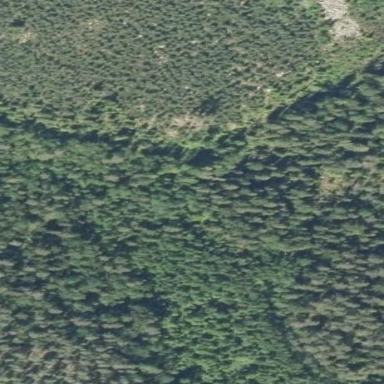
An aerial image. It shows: Mixed leaf woodland.